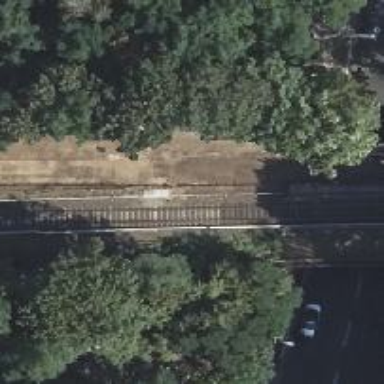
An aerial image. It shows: Light rail railway on embankment with electrified rails.